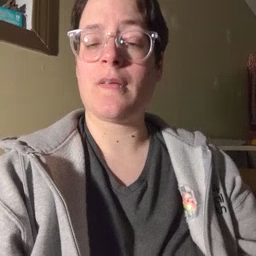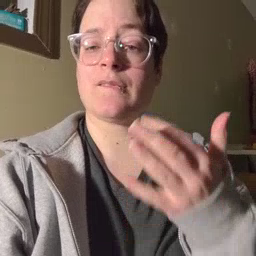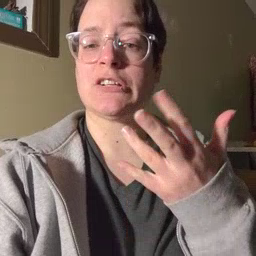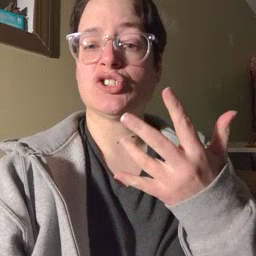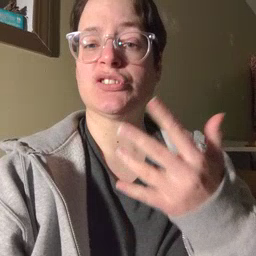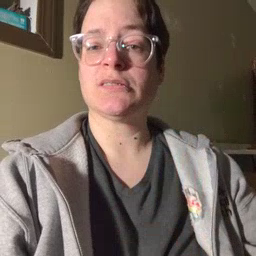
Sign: finger